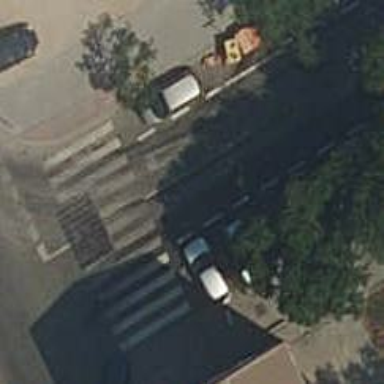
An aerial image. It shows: Uncontrolled zebra crossing on the road.